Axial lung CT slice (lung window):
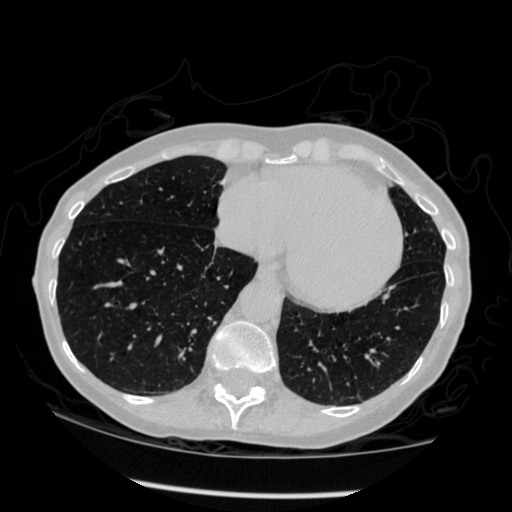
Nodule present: no